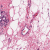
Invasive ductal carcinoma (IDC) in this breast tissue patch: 0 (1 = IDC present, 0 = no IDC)